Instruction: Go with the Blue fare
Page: flights
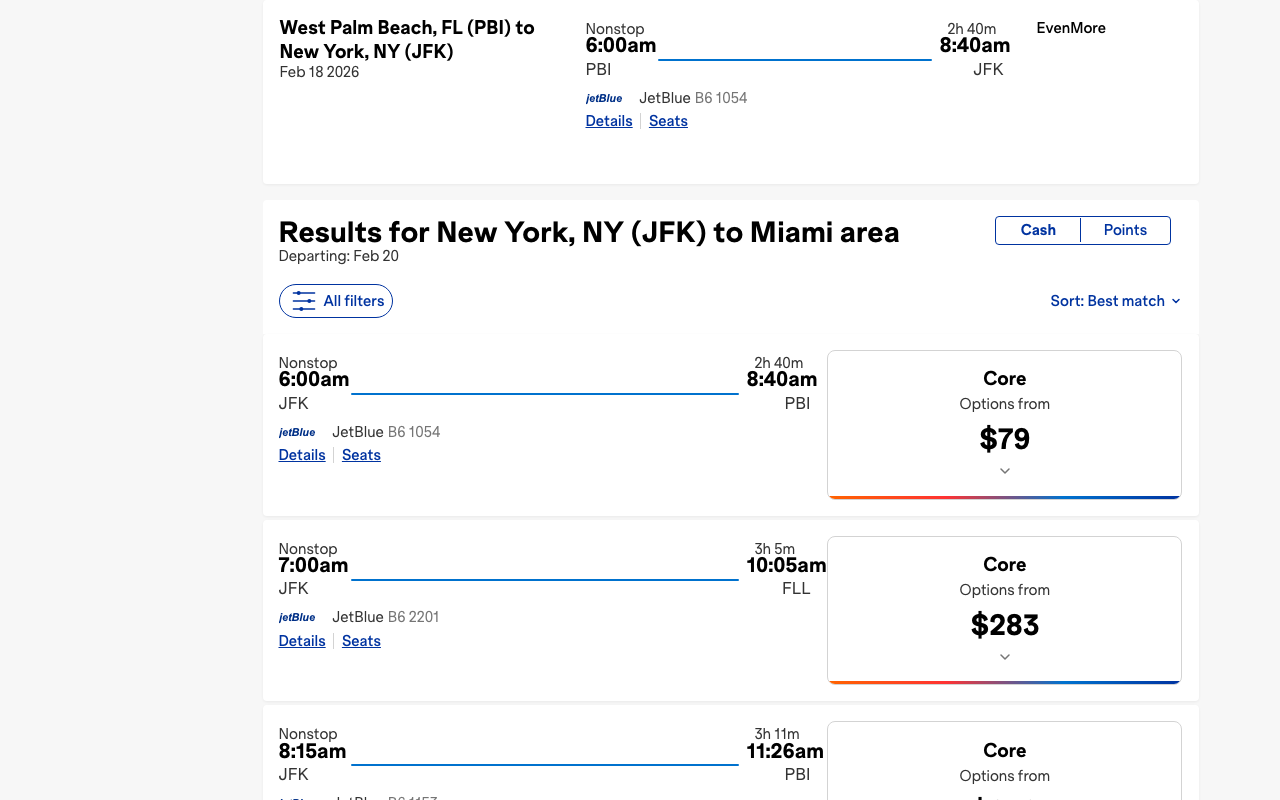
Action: click